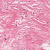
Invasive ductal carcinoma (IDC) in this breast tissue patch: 0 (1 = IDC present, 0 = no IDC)